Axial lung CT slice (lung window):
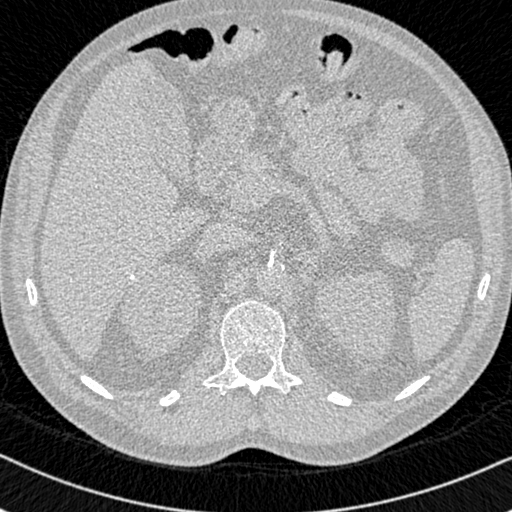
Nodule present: no